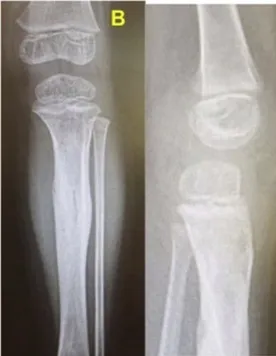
Two months after high dose vitamin C treatment.
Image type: radiology (x_ray)